Field crop: tomato
Growth stage: 1
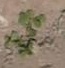
Species: portulaca